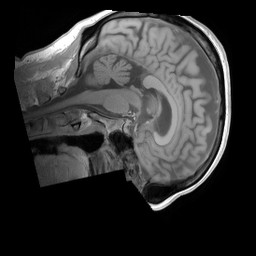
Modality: T1w
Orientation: sagittal
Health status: ill
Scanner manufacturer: siemens
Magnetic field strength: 3 T
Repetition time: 0.4 s
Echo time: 0.00272 s